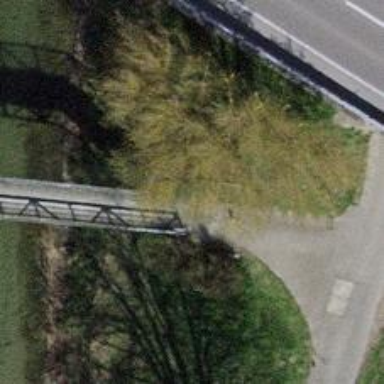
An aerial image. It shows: Fence along bridge.